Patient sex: M
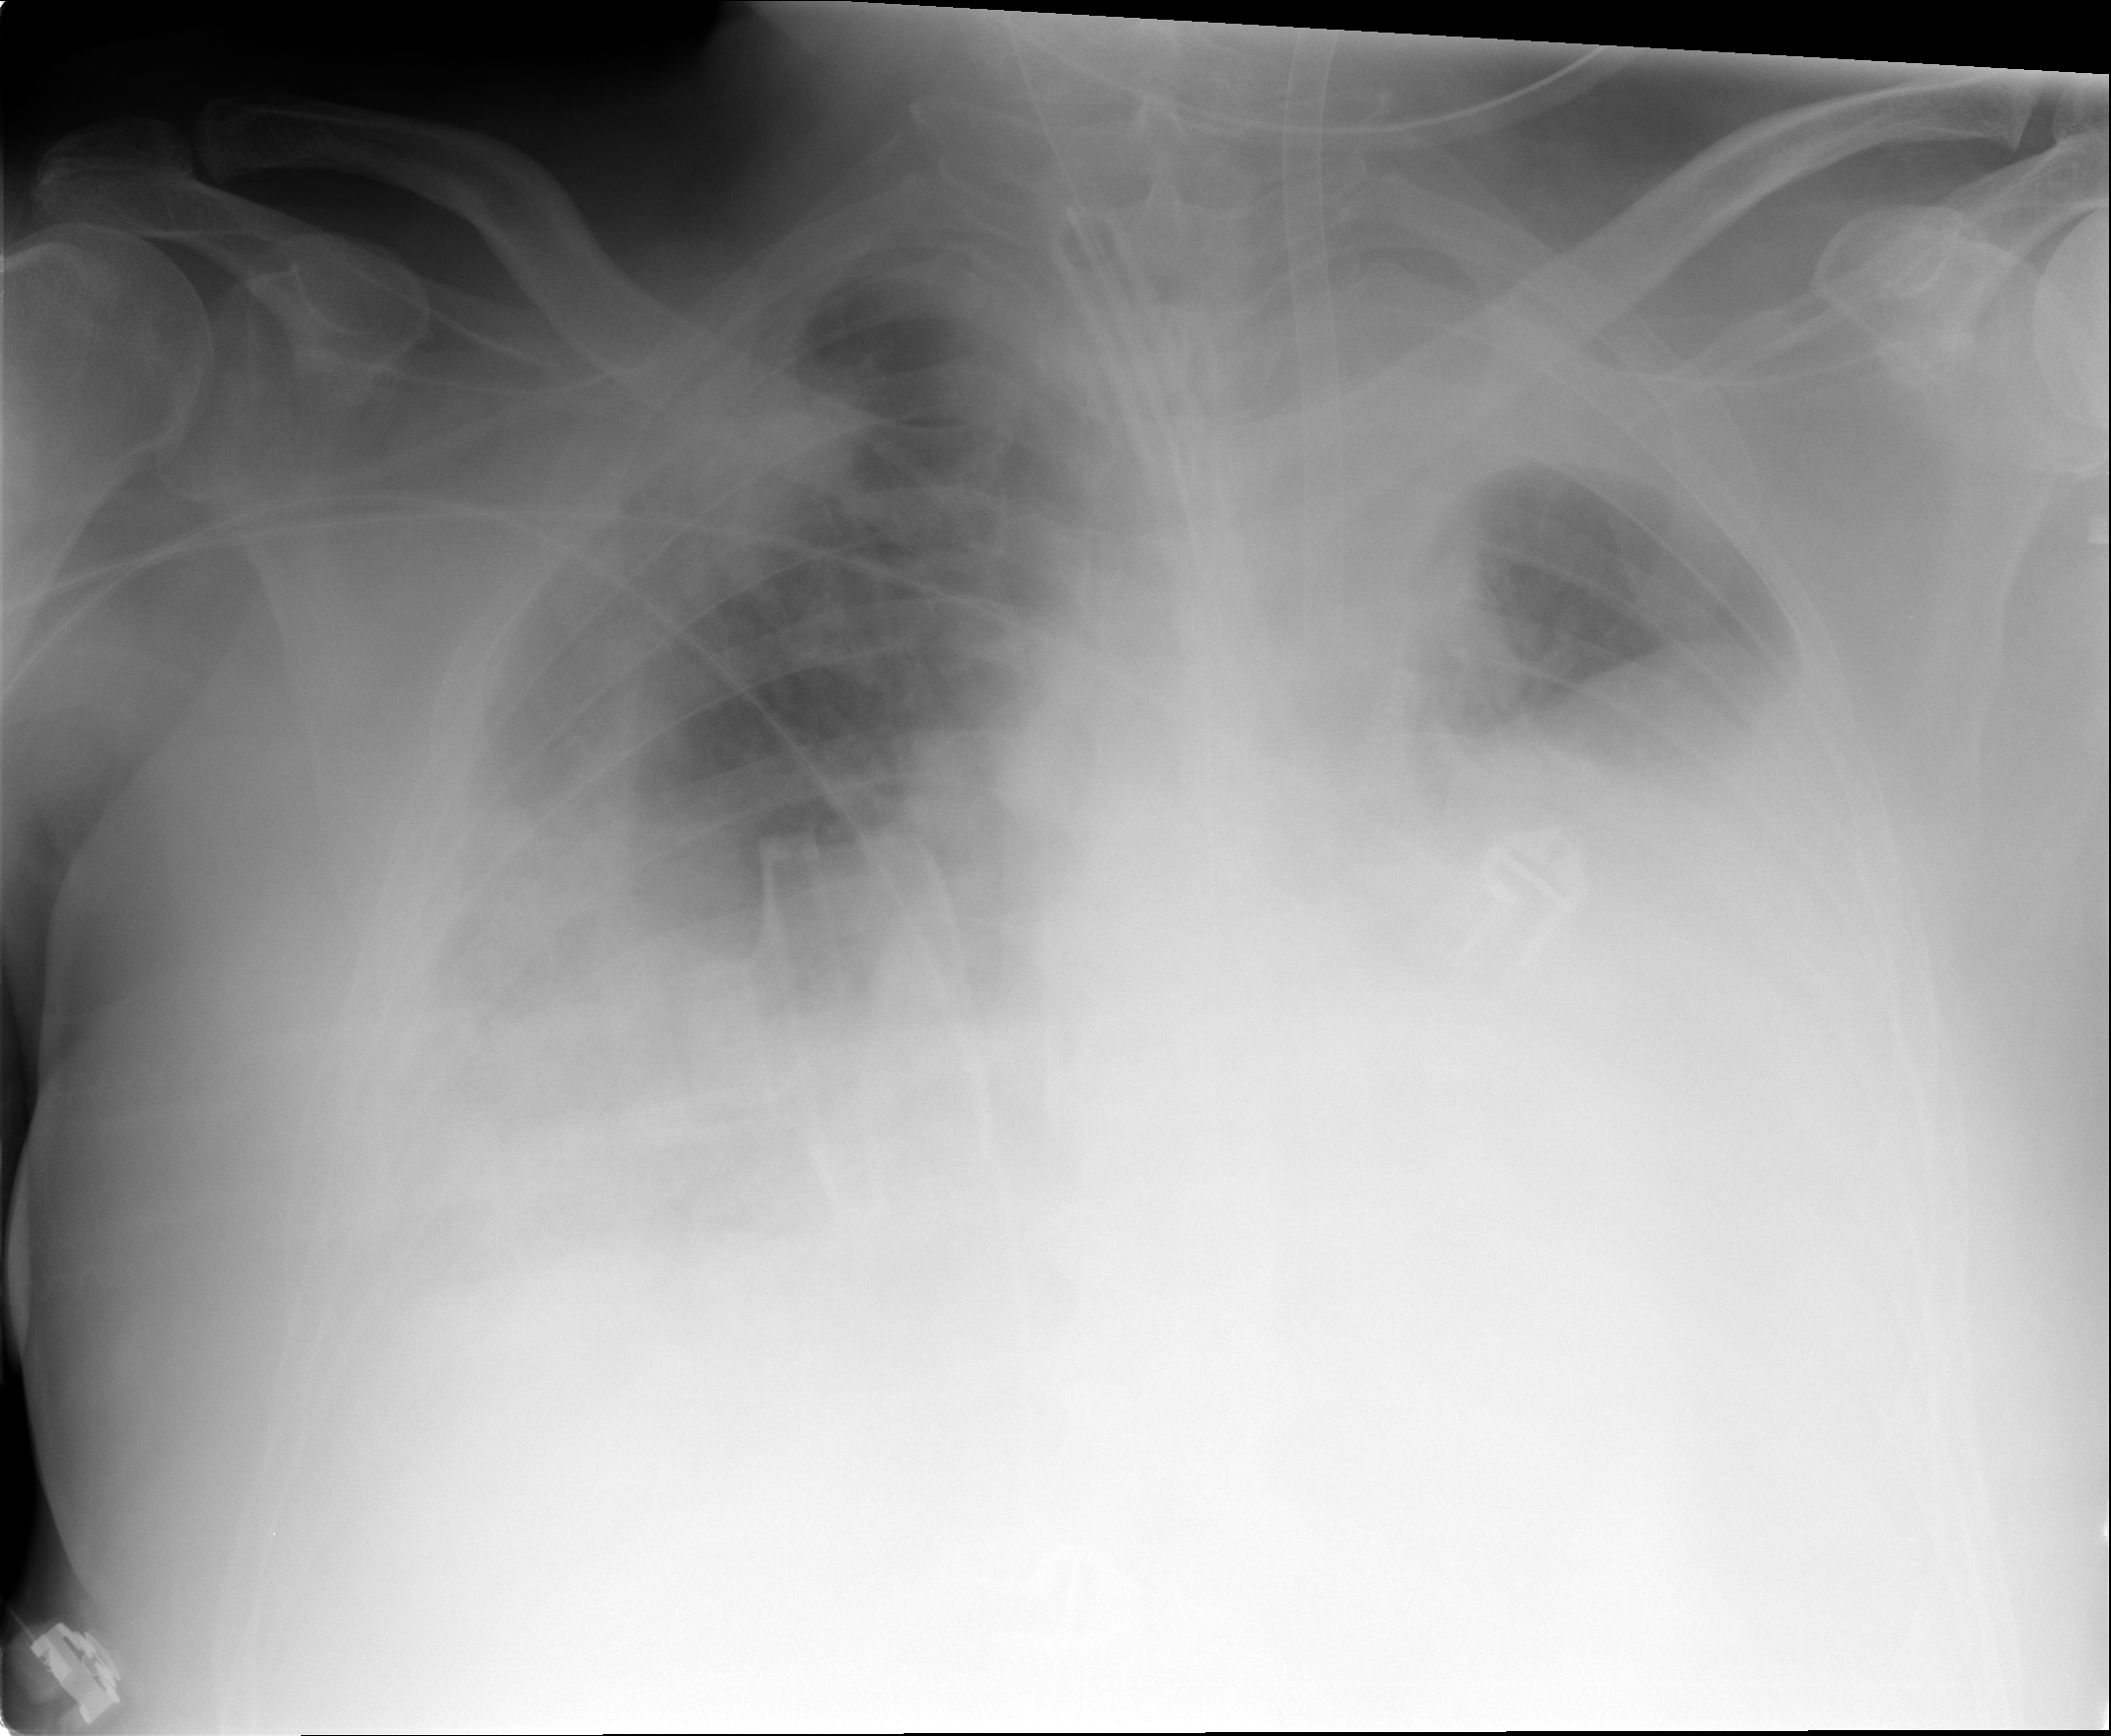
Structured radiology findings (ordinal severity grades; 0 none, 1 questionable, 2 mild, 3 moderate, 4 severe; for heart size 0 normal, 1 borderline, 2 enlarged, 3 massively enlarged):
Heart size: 0
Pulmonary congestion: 3
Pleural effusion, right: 2
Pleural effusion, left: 3
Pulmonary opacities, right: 4
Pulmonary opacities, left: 4
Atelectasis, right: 3
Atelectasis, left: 4